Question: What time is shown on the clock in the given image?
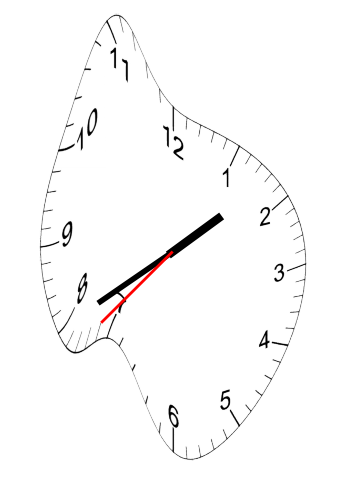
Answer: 01:39:37